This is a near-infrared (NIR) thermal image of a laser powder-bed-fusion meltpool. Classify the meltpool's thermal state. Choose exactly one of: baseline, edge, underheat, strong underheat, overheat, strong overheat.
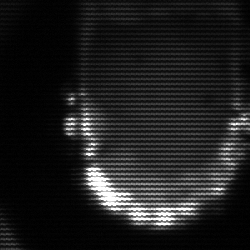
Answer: baseline